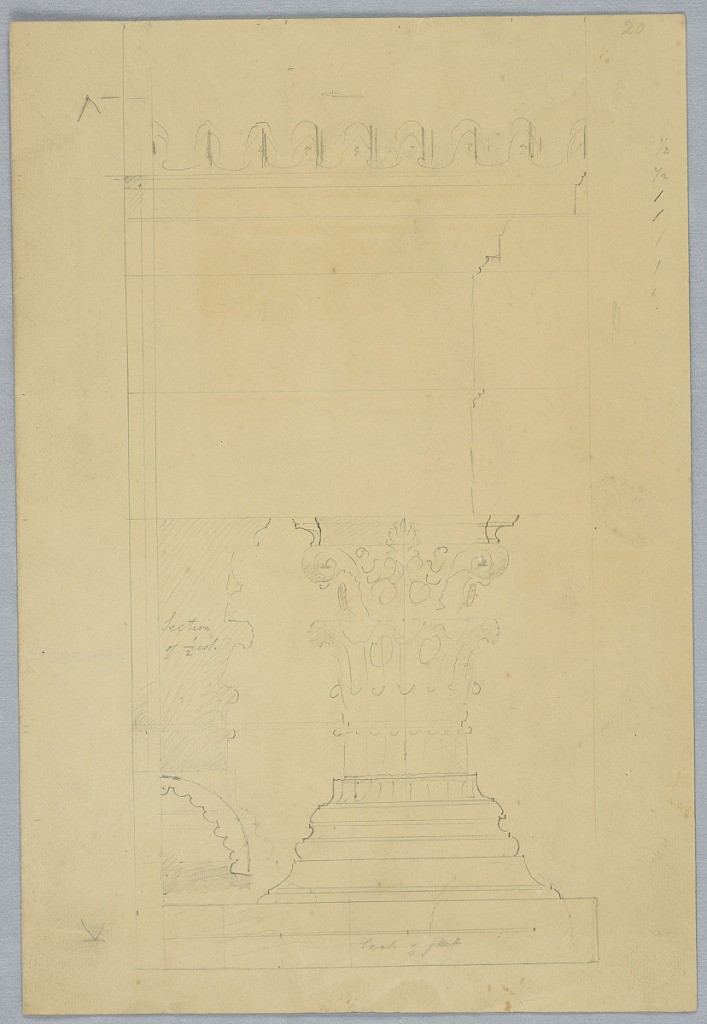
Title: Sketch of a Capital and Cornice Profile
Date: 1850–1875
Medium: Pencil
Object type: Drawing
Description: Vertical rectangle. A corinthian capital and cornice profile; left, cross-section of capital and column. Scale indicated below.